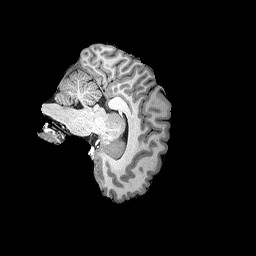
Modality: T1w
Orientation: sagittal
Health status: healthy